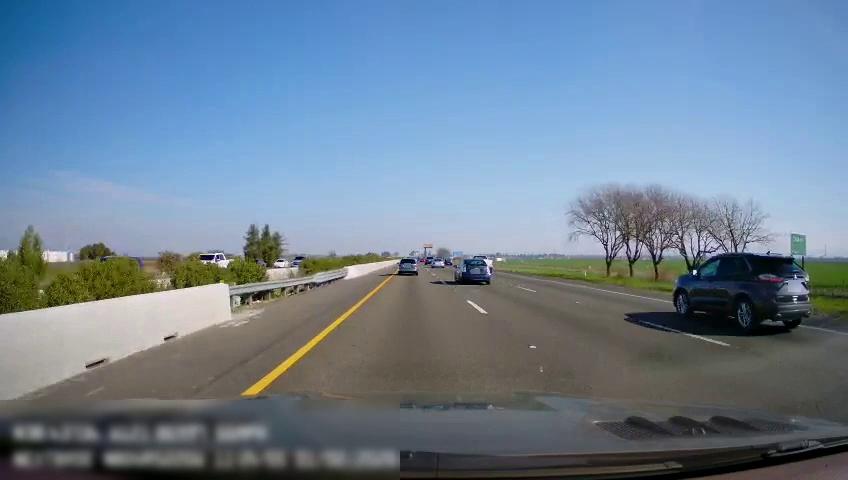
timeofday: Day
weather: Sunny
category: Drivable Space
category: Vehicles | Car
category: Vehicles | Truck
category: Vehicles | SUV
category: Vehicles | SUV
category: Vehicles | Truck
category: Vehicles | Car
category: Vehicles | Car
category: Vehicles | SUV
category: Lanes | Current Lane
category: Lanes | Current Lane
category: Lanes | Alternate Lane
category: Lanes | Alternate Lane
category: Traffic | Signs